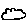
Label: cloud